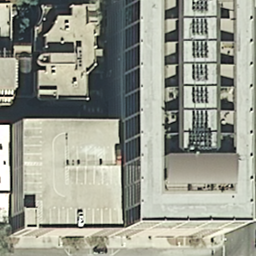
Label: buildings